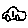
Label: car